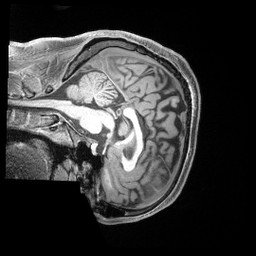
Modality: T1w
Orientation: sagittal
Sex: male
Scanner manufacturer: siemens
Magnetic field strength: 3 T
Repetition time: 2.4 s
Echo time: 0.00222 s